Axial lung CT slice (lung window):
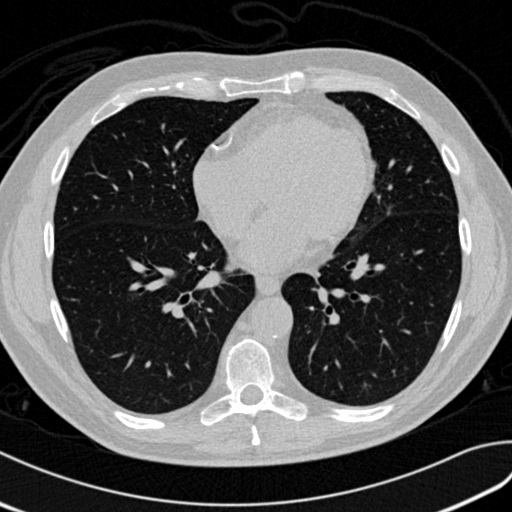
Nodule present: no